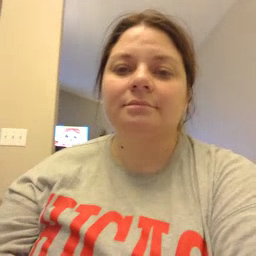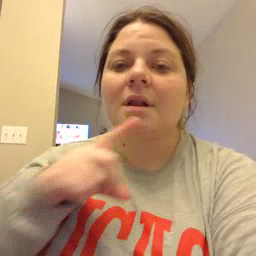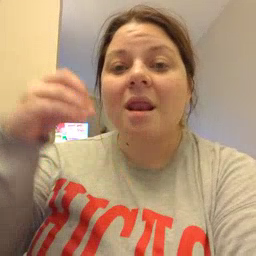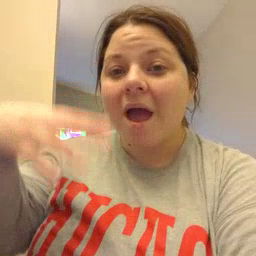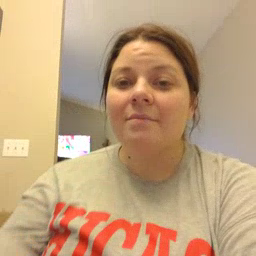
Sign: lamp